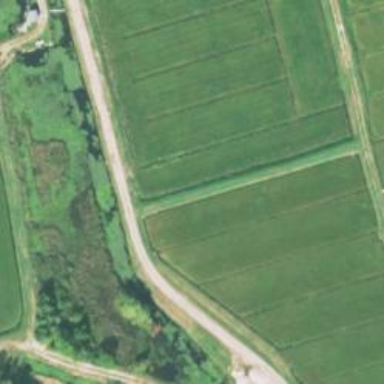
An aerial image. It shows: Farmland with wetland area. The crop grown here is cranberries.